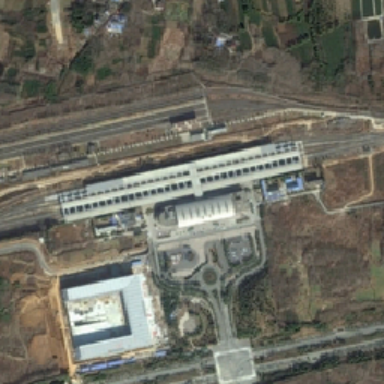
The railways cross each other .